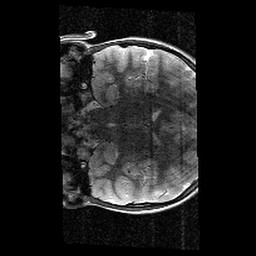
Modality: T2w
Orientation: coronal
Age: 12
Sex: female
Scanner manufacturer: siemens
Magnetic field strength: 3 T
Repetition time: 9.23 s
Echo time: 0.067 s